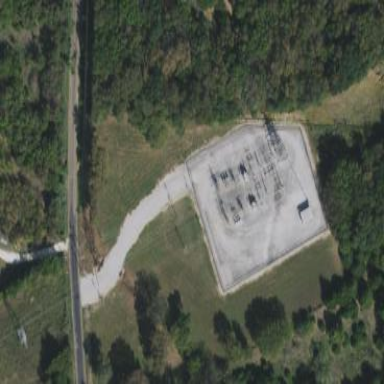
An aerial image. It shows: Outdoor distribution level power substation.